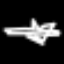
Label: airplane